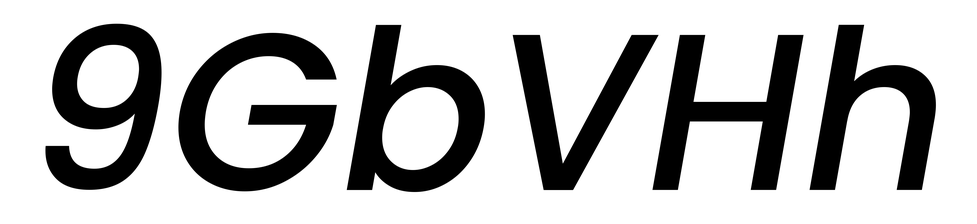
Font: Poppins-MediumItalic